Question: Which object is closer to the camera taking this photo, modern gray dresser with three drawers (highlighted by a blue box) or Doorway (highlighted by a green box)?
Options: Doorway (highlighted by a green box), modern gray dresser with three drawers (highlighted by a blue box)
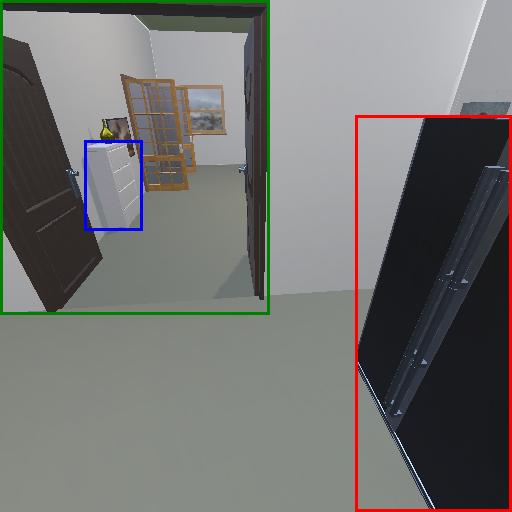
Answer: Doorway (highlighted by a green box)